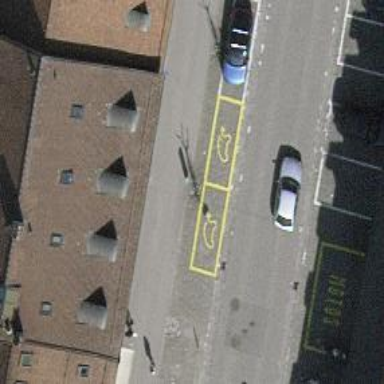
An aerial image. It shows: Charging station.